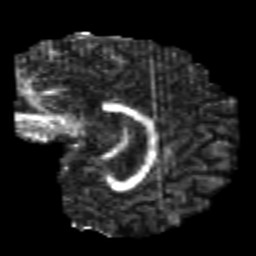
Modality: FA
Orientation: sagittal
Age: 20
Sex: female
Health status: healthy
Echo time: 0.074 s